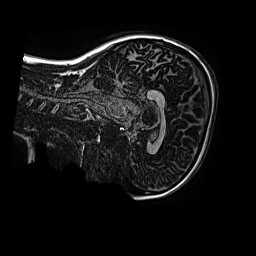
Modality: MP2RAGE
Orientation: sagittal
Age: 14
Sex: female
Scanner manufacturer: siemens
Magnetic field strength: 3 T
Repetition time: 4 s
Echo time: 0.00299 s